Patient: sex F, age 58
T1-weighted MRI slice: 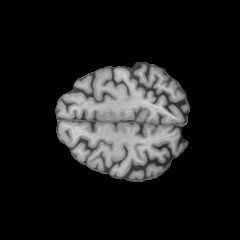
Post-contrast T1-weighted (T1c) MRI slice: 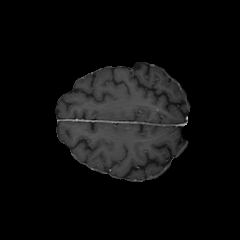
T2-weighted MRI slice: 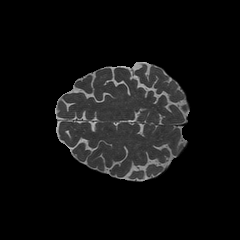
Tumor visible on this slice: no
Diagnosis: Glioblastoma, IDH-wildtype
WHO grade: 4